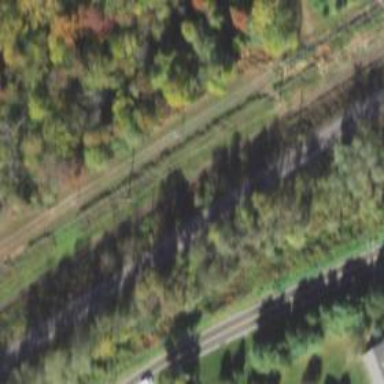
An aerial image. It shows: Abandoned railway.